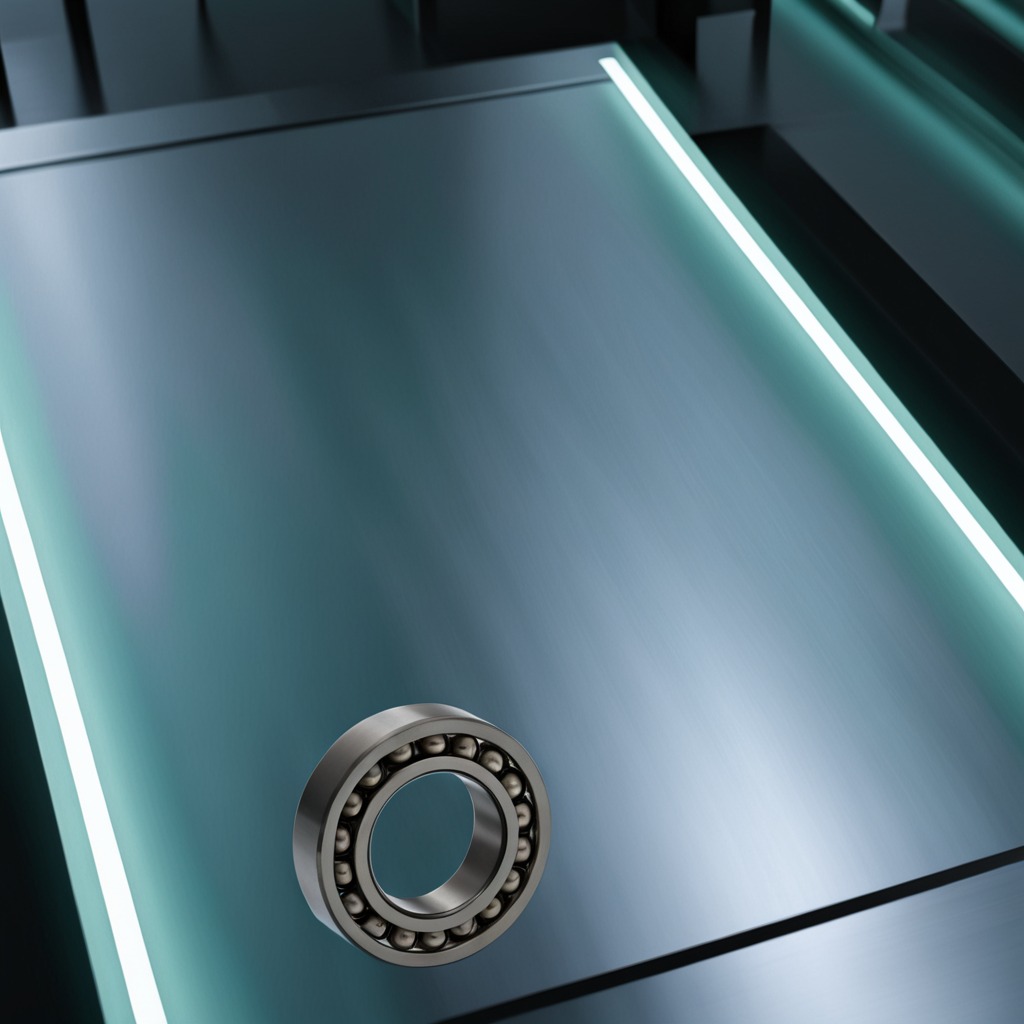
A ball bearing is lying on the metal table.